Field crop: tomato
Growth stage: 1
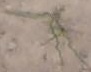
Species: cyperus